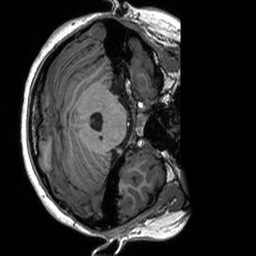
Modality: T1w
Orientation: axial
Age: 26
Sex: female
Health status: healthy
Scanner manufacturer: siemens
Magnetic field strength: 3 T
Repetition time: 2.3 s
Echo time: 0.00298 s